Question: Eclipse allows to show more than one code editor at the same time... so you can have something like this:

Can I do something like that using IntelliJ Idea?
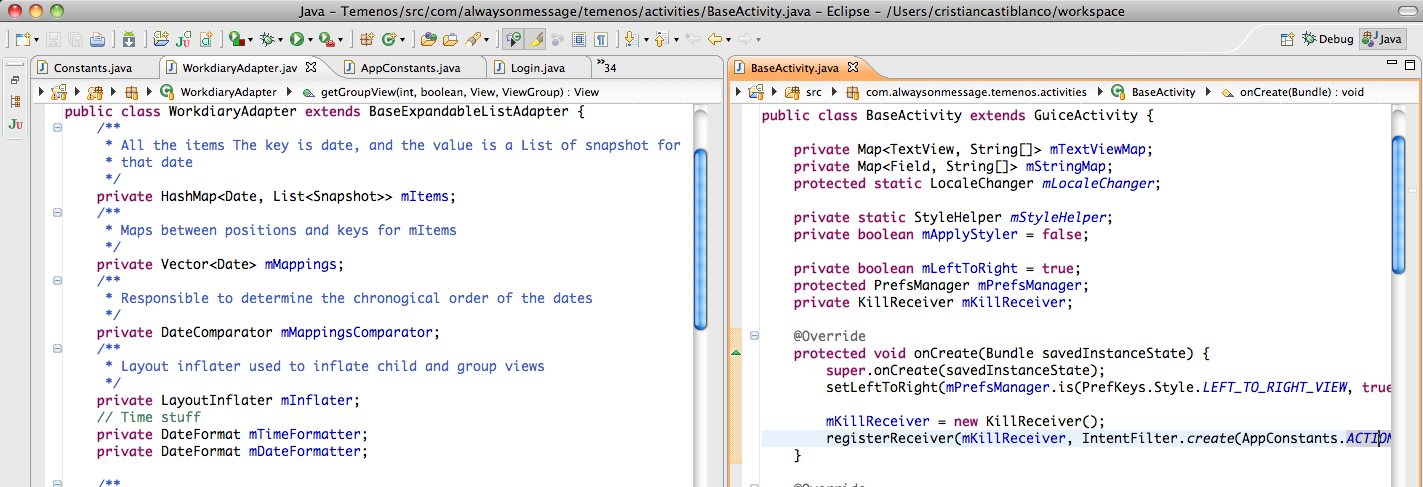
Answer: There are two ways to do it:
1. Click the tab header, then split vertically/horizontally. (works prior to IDEA 10).
2. Just click the tab header and holding left mouse button move the tab out of the window (separate editor will open). (IDEA 10). (See Detachable tab editors section on the features page.)
When using the second option I find that global history (CTRL+ALT+arrows) is spammed. See bug <URL>